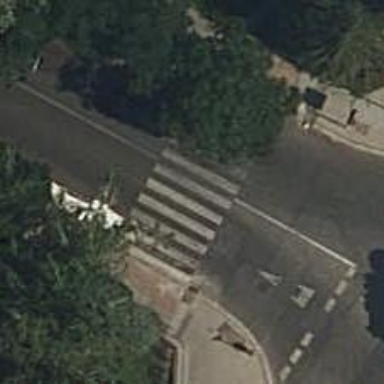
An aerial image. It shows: Uncontrolled road crossing.